Question: I am using the <URL> and am having some problems.
In the Controls Demo Example Project, a XIB file is used and the view is setup like:
'''
- (UIView *)carousel:(iCarousel *)carousel viewForItemAtIndex:(NSUInteger)index reusingView:(UIView *)view
{
if (!view)
{
//load new item view instance from nib
//control events are bound to view controller in nib file
//note that it is only safe to use the reusingView if we return the same nib for each
//item view, if different items have different contents, ignore the reusingView value
view = [[[NSBundle mainBundle] loadNibNamed:@"ItemView" owner:self options:nil] lastObject];
}
return view;
}
'''
Because I am using Storyboards I create a View Controller and setup the view like this:
'''
- (UIView *)carousel:(iCarousel *)carousel viewForItemAtIndex:(NSUInteger)index reusingView:(UIView *)view
{
NSString * storyboardName = @"MainStoryboard";
NSString * viewControllerID = @"DuuinNewsItem";
UIStoryboard * storyboard = [UIStoryboard storyboardWithName:storyboardName bundle:nil];
//create new view if no view is available for recycling
if (!view)
{
DUDuuin *tDuuin = [_duuins objectAtIndex:index];
DUNewsItemViewController * controller = (DUNewsItemViewController *)[storyboard instantiateViewControllerWithIdentifier:viewControllerID];
controller.duuin = tDuuin;
view = controller.view;
[view setFrame:CGRectMake(0, 0, 314.0f, 415.0f)];
}
return view;
}
'''
When I add an action to any button in the view I get the error:

I have tried a lot of things that are recommended in Stackoverflow, but I cannot find a solution:
I tried:
- - -
****UPDATE****
Now i see other issue. When i define the Action in the DUNewsItemViewController and try it in the simulator, it says :
'''
-[__NSCFType btnTest:]: unrecognized selector sent to instance 0x1577c650
'''
So, i adde the method in the .m file of the View Controller that have the iCarousel and the problem still the same:
'''
EXC_BAD_ACCESS (code=2)
'''
Some info:
- - -
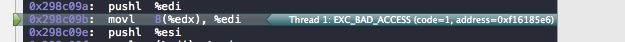
Answer: Your main issue here is not with the view specifically but rather with your 'DUNewsItemViewController' instance. You create your controller in the method you have provided and return the view. The view is being retained by 'iCarousel'. Your 'DUNewsItemViewController' on the other hand is not. There is nothing that is strongly pointing to it. Since there are no strong pointers to it, it is being deallocated. Your view is displaying correctly, with all of your buttons, because again, it is being retained outside of your 'DUNewsItemViewController'. When a button is pressed it attempts to access its action method and fails because the controller no longer exists.
To fix this issue you need to create a strong pointer to your controller (not the button as you attempted before). I am not recommending a perfect strategy, rather one that works.
You could create a mutable array (as a property) and add the viewcontrollers into it (if there are more than one) as you create them. This way the controller that is 'iCarousel''s delegate/datasource holds a reference to it:
'''
if (!view)
{
DUDuuin *tDuuin = [_duuins objectAtIndex:index];
DUNewsItemViewController * controller = (DUNewsItemViewController *)[storyboard instantiateViewControllerWithIdentifier:viewControllerID];
// Add controller to array to hold a strong reference to it.
[self.myMutableArray addObject:controller];
//
controller.duuin = tDuuin;
view = controller.view;
[view setFrame:CGRectMake(0, 0, 314.0f, 415.0f)];
}
'''
Otherwise, if there is only one (or a few) you could create unique outlets:
'''
@property (strong, nonatomic) DUNewsItemViewController *firstVC;
'''
and in your 'carousel:viewForItemAtIndex:reusingView:view' method include a line 'self.firstVC = controller'.
If something does not make sense let me know. Again, there are probably better implementations but this should work. The reason that the XIBs worked in the example is because they are just 'UIViews' not 'UIViewController' subclasses like you are using. Again, your view is working like it should (displaying, just like the example), but your controller is being deallocaed (not like the example, since there is no controller being used).